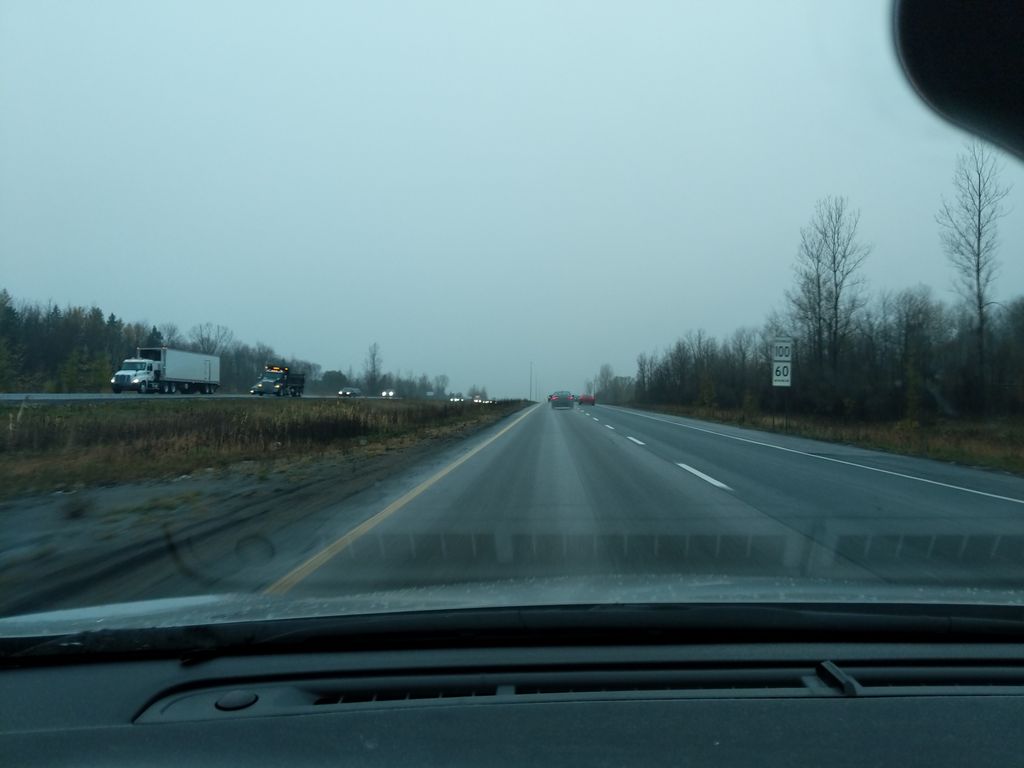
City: quebec_city